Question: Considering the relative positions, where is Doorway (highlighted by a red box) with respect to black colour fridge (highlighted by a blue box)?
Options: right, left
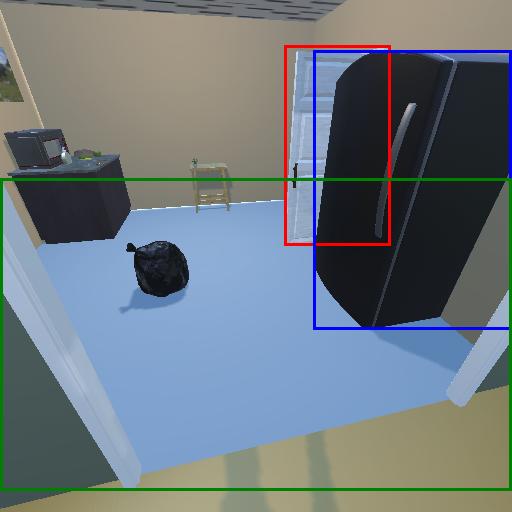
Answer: right